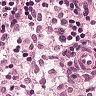
Metastatic tissue present: no